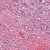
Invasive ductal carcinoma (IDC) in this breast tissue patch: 1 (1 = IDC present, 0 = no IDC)